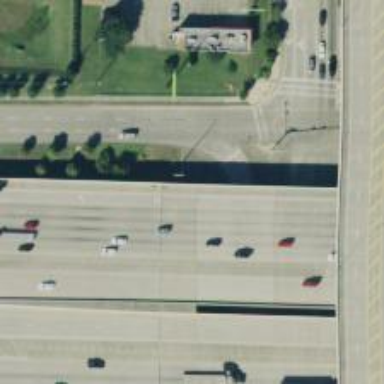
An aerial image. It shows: Frontage road that is classified as secondary link.